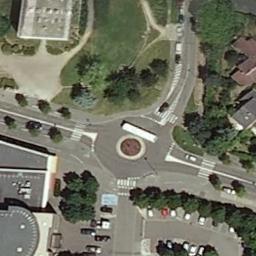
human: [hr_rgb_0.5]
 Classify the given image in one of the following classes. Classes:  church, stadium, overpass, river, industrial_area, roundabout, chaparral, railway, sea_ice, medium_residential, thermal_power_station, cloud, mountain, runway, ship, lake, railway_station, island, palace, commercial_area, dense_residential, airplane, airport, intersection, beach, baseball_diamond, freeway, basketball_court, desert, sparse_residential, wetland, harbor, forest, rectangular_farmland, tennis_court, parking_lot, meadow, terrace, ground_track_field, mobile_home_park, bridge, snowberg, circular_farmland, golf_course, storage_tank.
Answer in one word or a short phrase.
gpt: roundabout